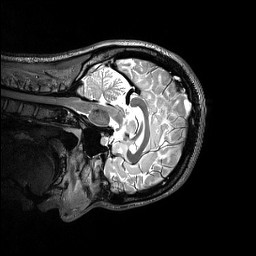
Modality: T2w
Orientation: sagittal
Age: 25
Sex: female
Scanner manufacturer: siemens
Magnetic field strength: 3 T
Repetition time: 3.2 s
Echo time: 0.565 s